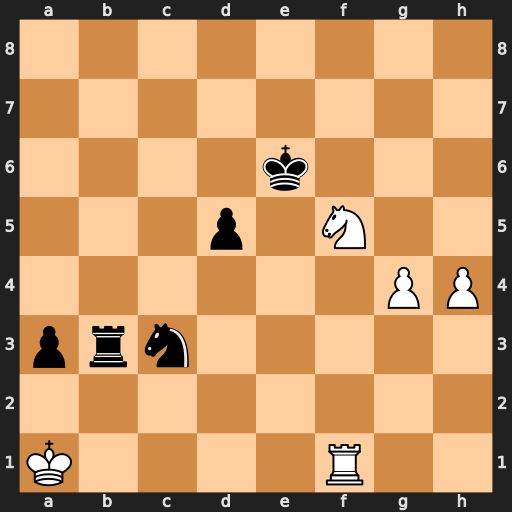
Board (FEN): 8/8/4k3/3p1N2/6PP/prn5/8/K4R2
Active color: w
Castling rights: -
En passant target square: -
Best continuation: Nd4+ Ke5 Nxb3